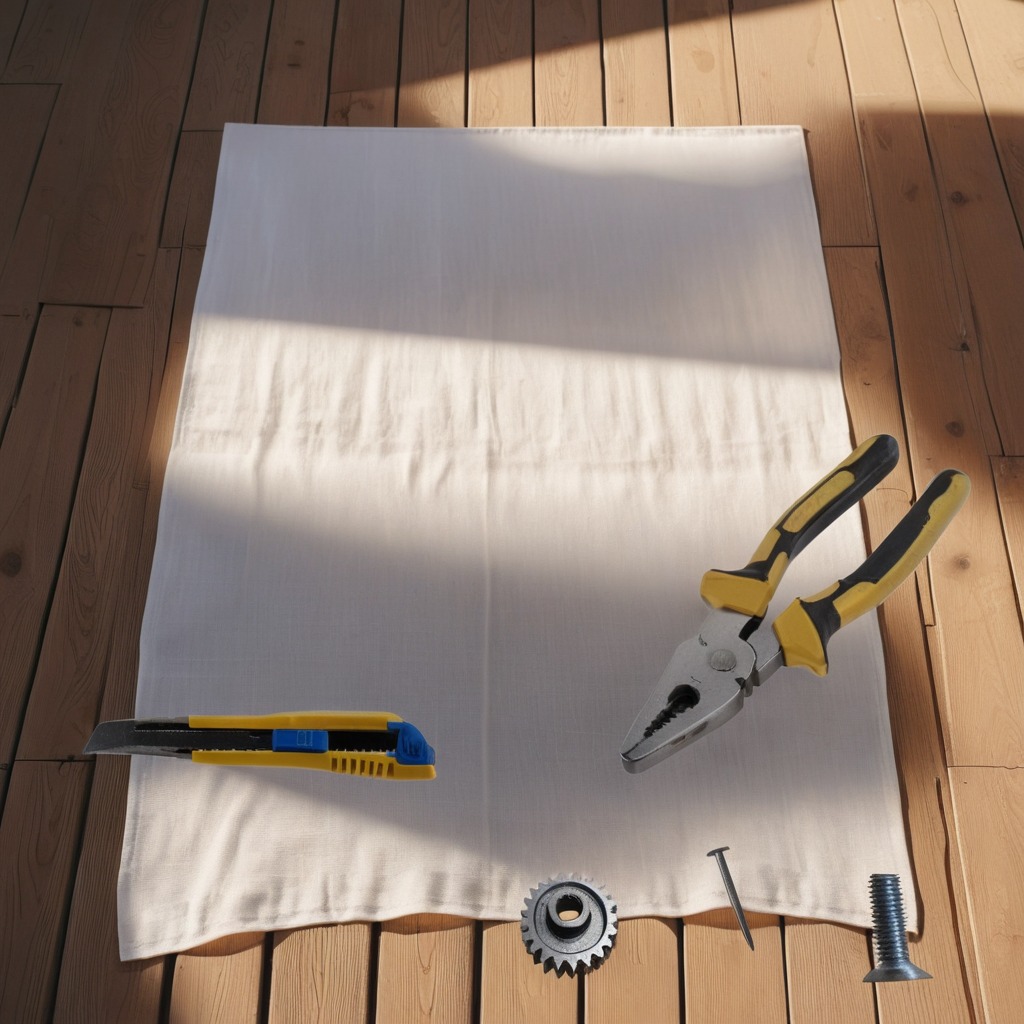
A steel gear with teeth, a utility knife, a metal machine screw, an iron nail, and a pair of pliers are lying on the wooden table.